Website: home-depot
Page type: payment
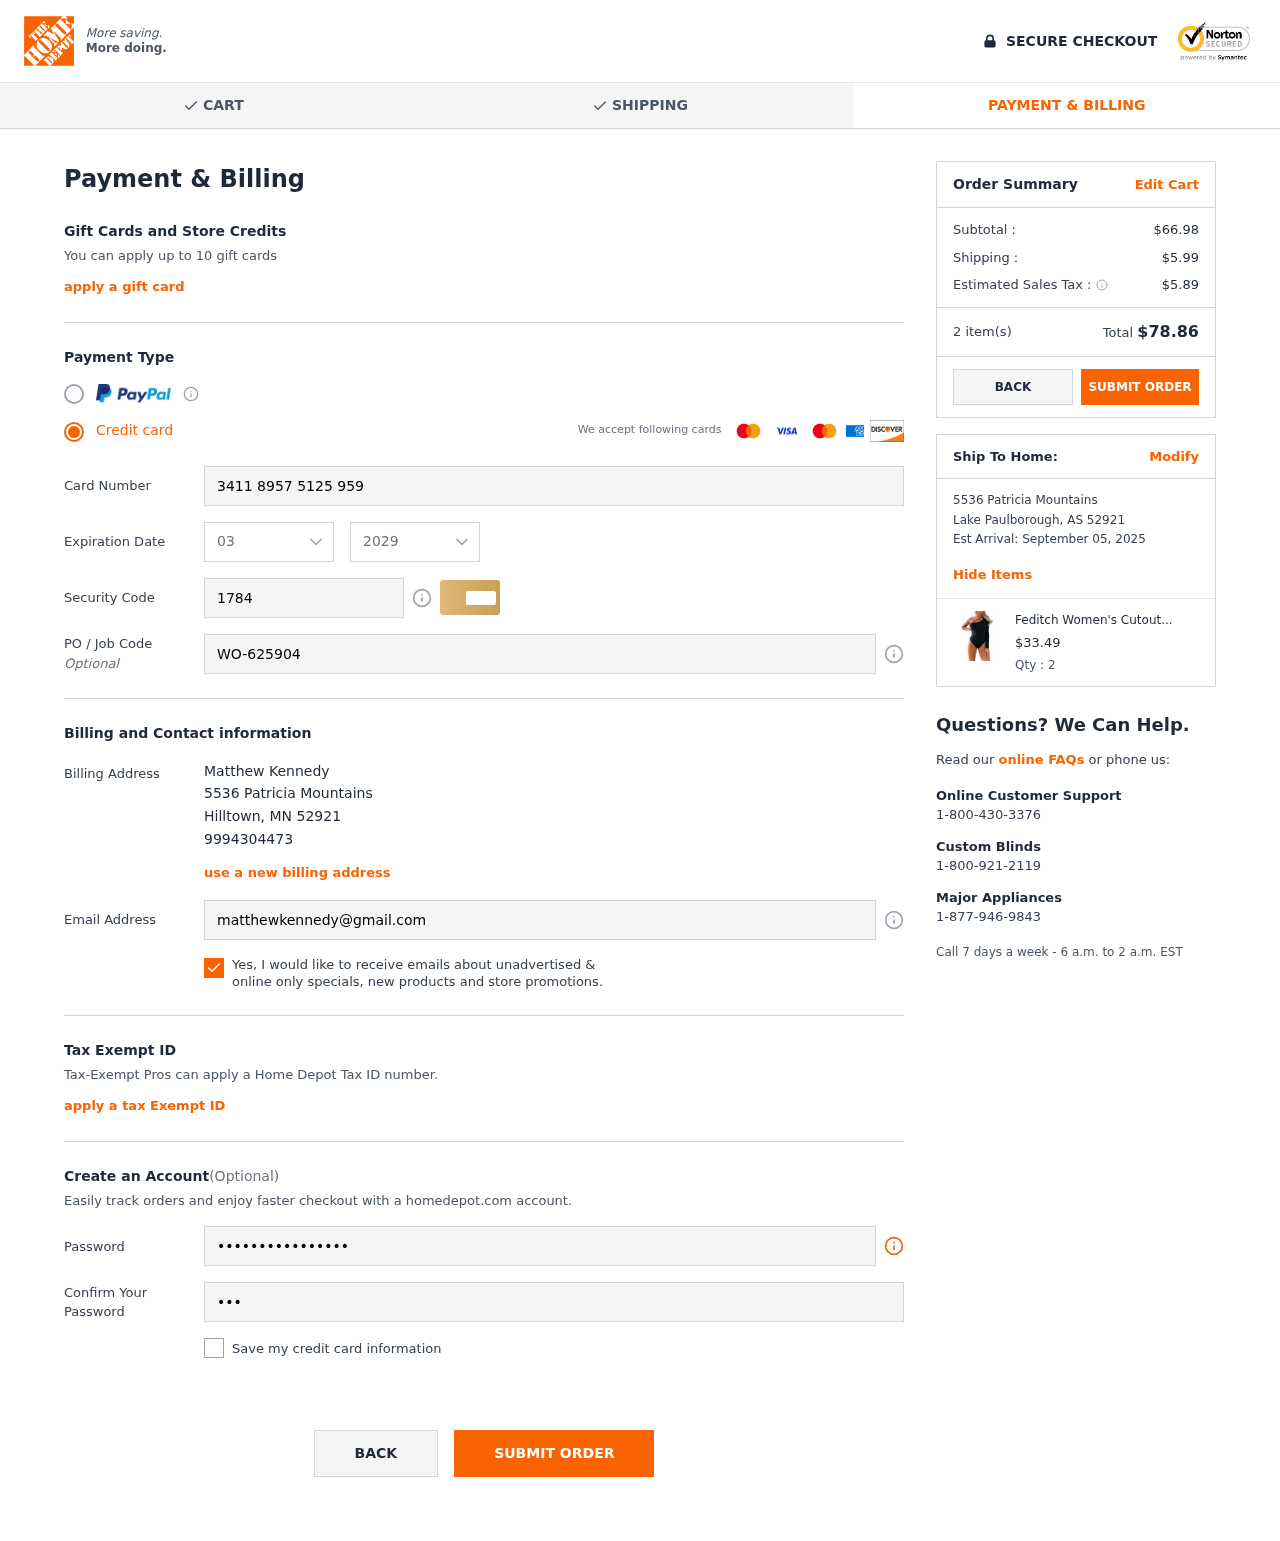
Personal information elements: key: PII_CARD_CVV
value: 1784
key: PII_CARD_EXPIRY_MONTH
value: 03
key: PII_CARD_EXPIRY_YEAR
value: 29
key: PII_CARD_NUMBER
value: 3411 8957 5125 959
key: PII_CITY
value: Hilltown
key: PII_CITY2
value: Lake Paulborough
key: PII_EMAIL
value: matthewkennedy@gmail.com
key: PII_FULLNAME
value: Matthew Kennedy
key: PII_JOB_CODE
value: WO-625904
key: PII_PHONE
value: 9994304473
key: PII_POSTCODE
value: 52921
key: PII_POSTCODE2
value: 52921
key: PII_STATE_ABBR
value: MN
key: PII_STATE_ABBR2
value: AS
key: PII_STREET
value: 5536 Patricia Mountains
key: PII_STREET2
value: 5536 Patricia Mountains
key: PII_POSTCODE_FULL
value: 52921
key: PII_POSTCODE_NUMERIC
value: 52921
Product elements: key: PRODUCT1_NAME
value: Feditch Women's Cutout Slim Fit One Shoulder Long Sleeve Bottoming Shirt Bodysuit Black Small
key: PRODUCT1_PRICE
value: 33.49
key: PRODUCT1_QUANTITY
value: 2
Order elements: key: ORDER_SUBTOTAL
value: $66.98
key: ORDER_SHIPPING_COST
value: $5.99
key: ORDER_TAX
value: $5.89
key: ORDER_NUM_ITEMS
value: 2 item(s)
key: ORDER_TOTAL
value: $78.86
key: ORDER_DELIVERY_DATE
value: September 05, 2025